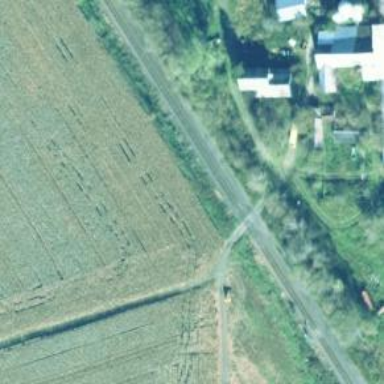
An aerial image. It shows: Level crossing along the railway.